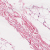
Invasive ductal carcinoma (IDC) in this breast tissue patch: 0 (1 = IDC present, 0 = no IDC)